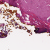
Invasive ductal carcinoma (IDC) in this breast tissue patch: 0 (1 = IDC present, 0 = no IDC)